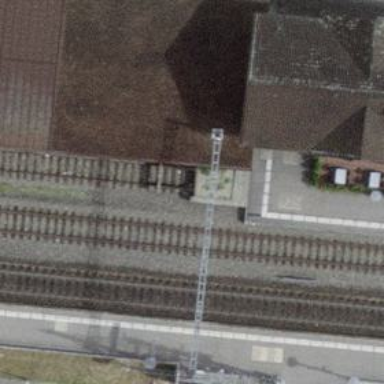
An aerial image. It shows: Railway buffer stop.